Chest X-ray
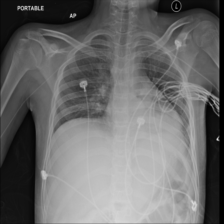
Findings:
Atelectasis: positive
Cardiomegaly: negative
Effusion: positive
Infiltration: negative
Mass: negative
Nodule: negative
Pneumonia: negative
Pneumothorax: negative
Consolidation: positive
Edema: negative
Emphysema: negative
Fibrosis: negative
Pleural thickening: negative
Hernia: negative